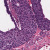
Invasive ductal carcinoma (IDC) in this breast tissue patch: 0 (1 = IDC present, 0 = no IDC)